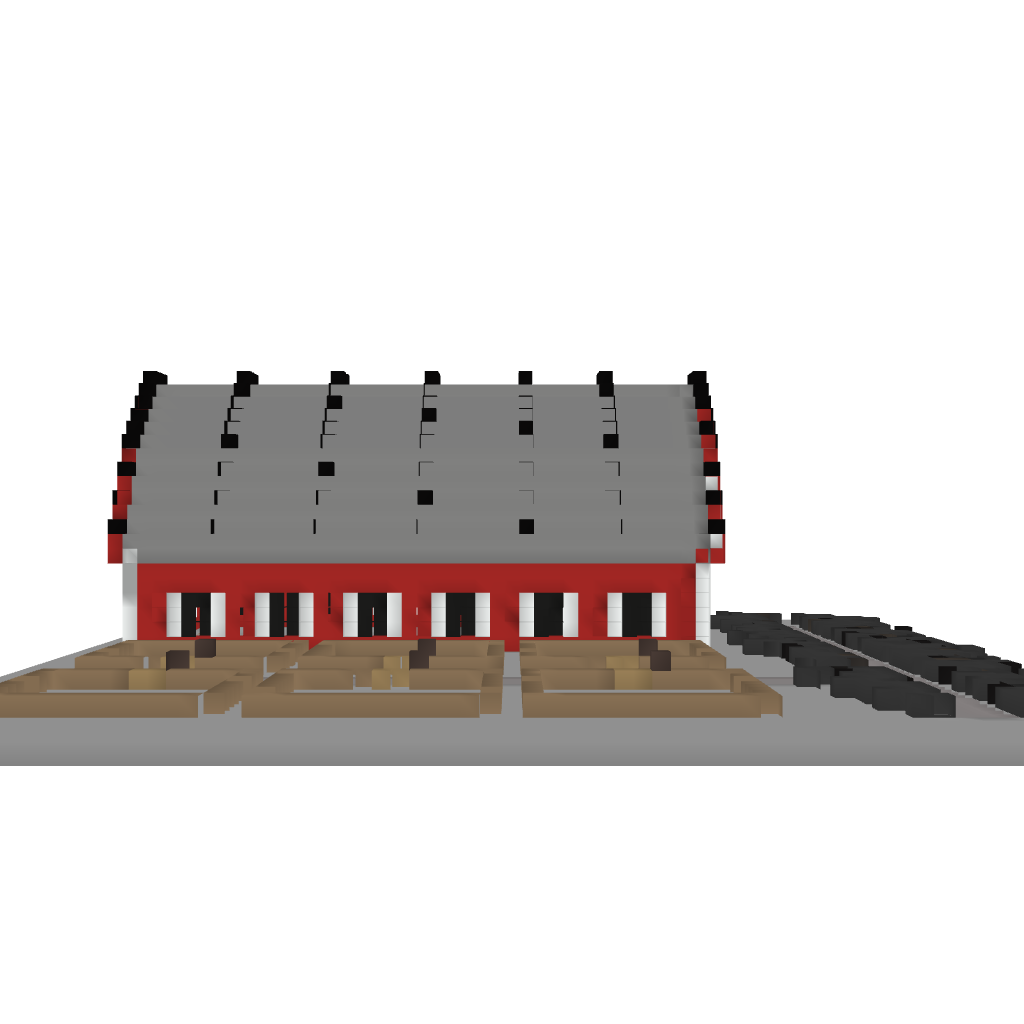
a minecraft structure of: Animal Barn